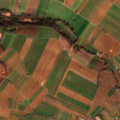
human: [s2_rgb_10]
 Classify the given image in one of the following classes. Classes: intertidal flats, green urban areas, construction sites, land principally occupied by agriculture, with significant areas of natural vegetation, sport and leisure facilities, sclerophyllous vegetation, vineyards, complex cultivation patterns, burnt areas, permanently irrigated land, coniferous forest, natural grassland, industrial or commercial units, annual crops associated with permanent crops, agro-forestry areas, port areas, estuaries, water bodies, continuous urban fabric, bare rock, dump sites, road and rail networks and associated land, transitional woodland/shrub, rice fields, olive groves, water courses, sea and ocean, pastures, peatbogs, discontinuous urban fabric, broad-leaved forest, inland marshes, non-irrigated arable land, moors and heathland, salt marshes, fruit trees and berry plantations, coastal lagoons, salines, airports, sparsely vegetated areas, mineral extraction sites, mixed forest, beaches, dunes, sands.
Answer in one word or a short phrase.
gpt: non-irrigated arable land, land principally occupied by agriculture, with significant areas of natural vegetation, broad-leaved forest